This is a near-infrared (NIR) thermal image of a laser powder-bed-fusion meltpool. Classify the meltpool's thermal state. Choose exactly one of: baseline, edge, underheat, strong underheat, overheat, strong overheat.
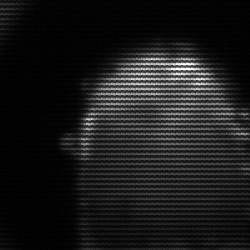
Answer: baseline